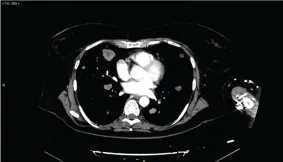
(D-F) Panel of radiological imaging concerning response to treatment (September 2020).
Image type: radiology (ct)